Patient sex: M
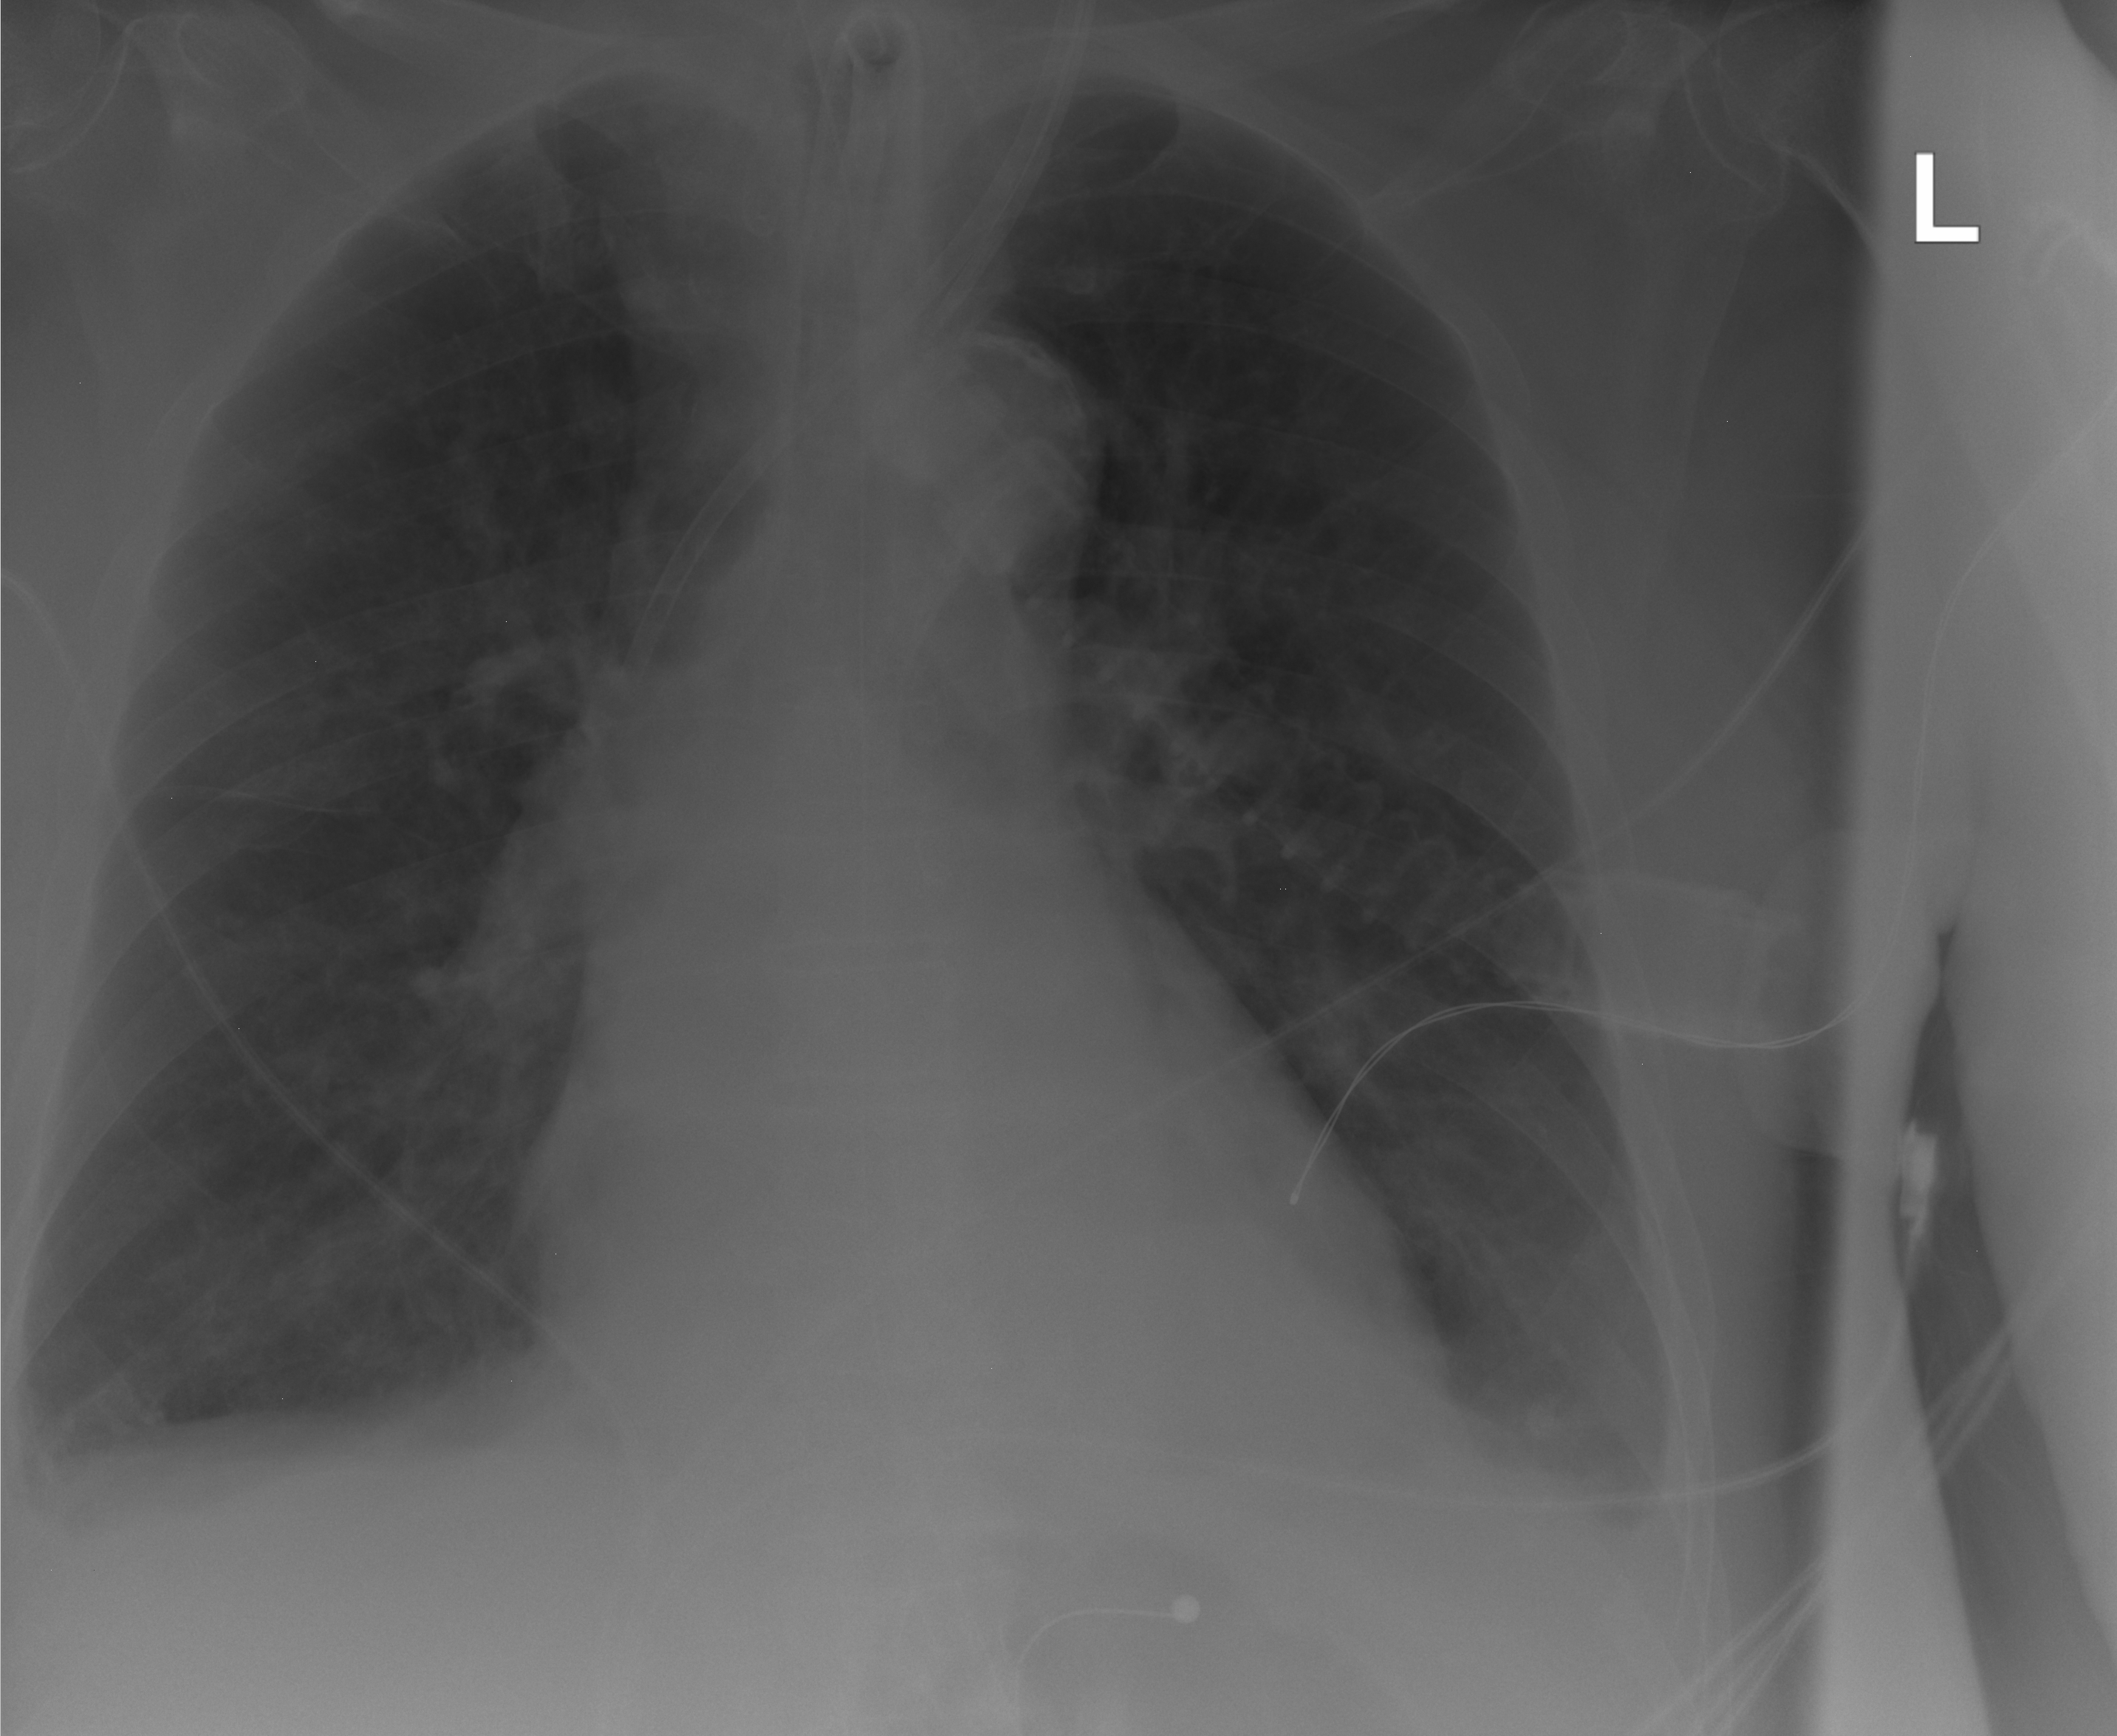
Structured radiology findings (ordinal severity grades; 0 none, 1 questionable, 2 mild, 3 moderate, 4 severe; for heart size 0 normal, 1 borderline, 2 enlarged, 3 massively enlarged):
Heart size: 0
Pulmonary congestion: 0
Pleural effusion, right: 2
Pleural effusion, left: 2
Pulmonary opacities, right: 0
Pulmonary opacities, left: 0
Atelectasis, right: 2
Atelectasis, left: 2